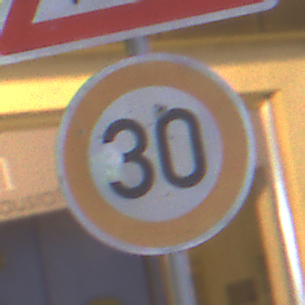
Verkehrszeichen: Geschwindigkeit30
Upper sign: Arbeitsstelle
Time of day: Night
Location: Outdoor (Urban)
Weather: Overcast
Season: Winter
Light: Artificial